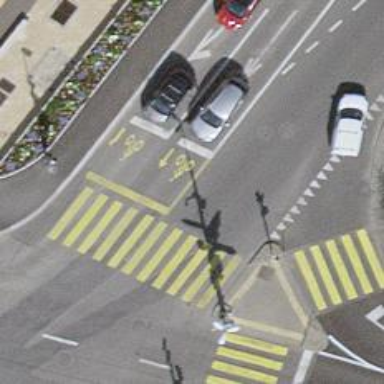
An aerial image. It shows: Crossing with traffic signals.